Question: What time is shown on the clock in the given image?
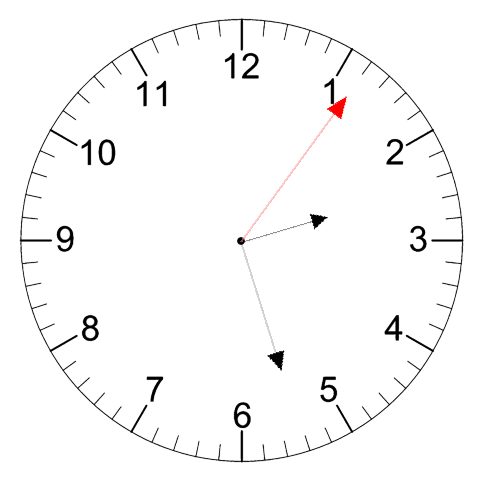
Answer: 02:27:06